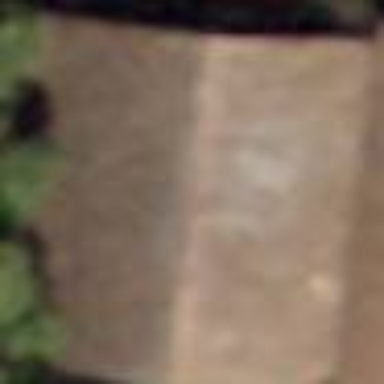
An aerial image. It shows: Rural barn.